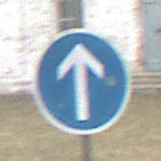
Verkehrszeichen: VorgeschriebeneFahrtrichtungGeradeaus
Umgebung: Outdoor, Nature
Tageszeit: MorningAfternoon
Wetter: PartlyCloudy
Licht: Natural
Jahreszeit: Autumn
Kontrast: LowContrast